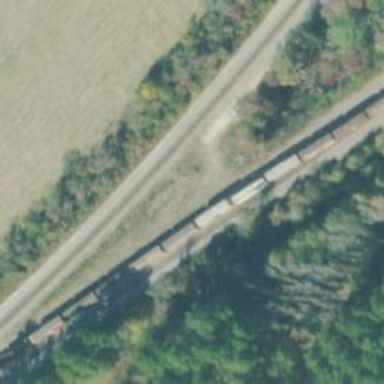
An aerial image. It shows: Railway track.